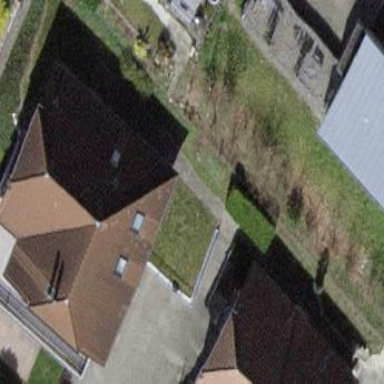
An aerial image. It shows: Group of garages.